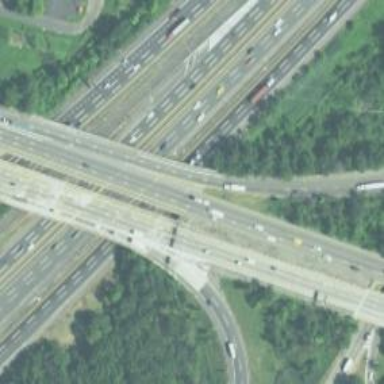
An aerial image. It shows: Bridge at interchange junction on motorway link.